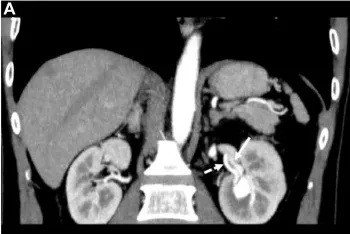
The coronal MIP.
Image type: radiology (ct)